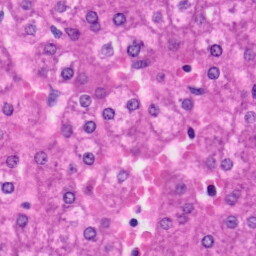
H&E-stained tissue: Liver